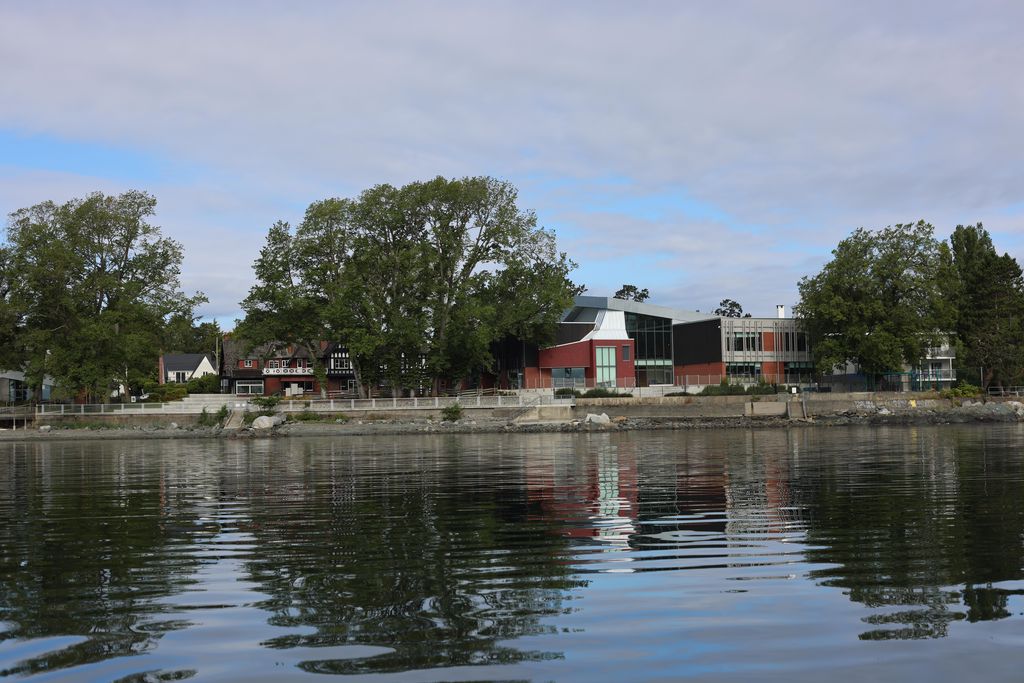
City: victoria